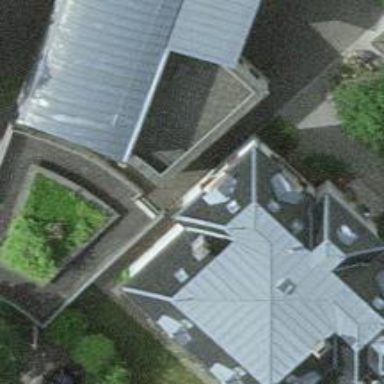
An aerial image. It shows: Building with flat concrete roof.